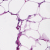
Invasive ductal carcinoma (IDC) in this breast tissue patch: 0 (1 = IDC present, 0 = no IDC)